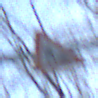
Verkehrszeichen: Arbeitsstelle
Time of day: MorningAfternoon
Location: Outdoor (Nature)
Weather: Clear
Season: Winter
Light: Natural